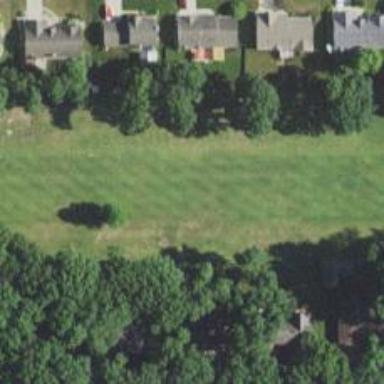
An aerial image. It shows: View of golf hole.